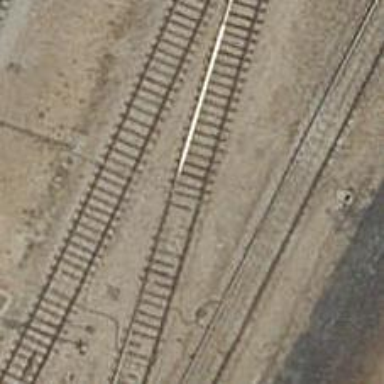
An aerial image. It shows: Rail yard with electrified contact lines for the trains.